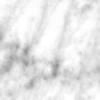
Label: no_change